Question: I'm trying to achieve the result of image below.

As you can see the 'inputs' (the boxes in the middle) are only insered where they belong to the specific 'color_id' and 'size_id'.
I'm currently retrieving the results by AJAX and I want to dynamically add input elements to the right '<td>'. This means that there are some '<td>' which won't be filled (with 'input', but must be filled as empty).
Since this is not a server side problem although I retrieve the information from it, I created a <URL> so you guys can see.
My problem here is how am I going to, dynamically, match the color with the size column.
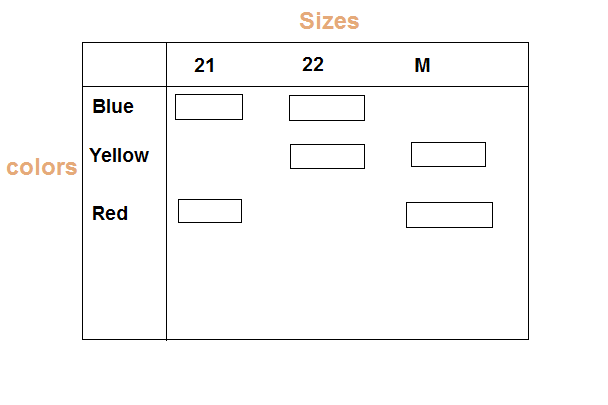
Answer: Here take a look at this code:
'''
$(function () {
var head = ''; // holds thead <th>
var line = ''; // holds tbody <tr>
var sizes = ['21', '22', 'M'];
var colors = [{
'id': 1,
'name': 'Blue'
}, {
'id': 2,
'name': 'Yellow'
}, {
'id': 3,
'name': 'Red'
}];
var inputs = [{
'color_id': '1',
'size': '21'
}, {
'color_id': '1',
'size': '22'
}, {
'color_id': '2',
'size': '22'
}, {
'color_id': '2',
'size': 'M'
}, {
'color_id': '3',
'size': '21'
}, {
'color_id': '3',
'size': 'M'
}];
head += '<tr>';
head += ' <th></th>';
for (var i = 0; i < sizes.length; i++)
head += '<th>' + sizes[i] + '</th>';
head += '</tr>';
for (var i = 0; i < colors.length; i++) {
line += '<tr>';
line += ' <td>' + colors[i].name + '</td>';
for (var y = 0; y < sizes.length; y++) {
var testObj = {
'color_id': colors[i].id.toString(),
'size': sizes[y]
}
var hasInput = false;
for (var j = 0; j < inputs.length; j++) {
hasInput = inputs[j]['color_id'] == testObj['color_id'] && inputs[j]['size'] == testObj['size'];
if (hasInput) break;
}
if (hasInput) {
line += '<td><input type="text"/></td>';
} else {
line += '<td>&nbsp;</td>';
}
}
line += '</tr>';
}
$('#myTable thead').append(head);
$('#myTable tbody').append(line);
});
'''